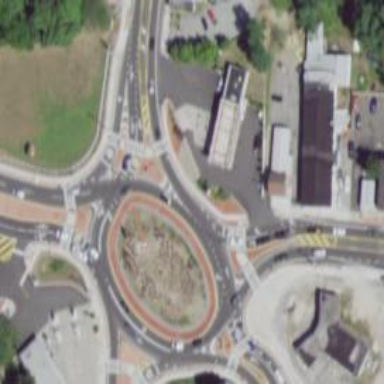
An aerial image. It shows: Roundabout on trunk highway.